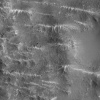
Atmospheric dust classification: not_dusty